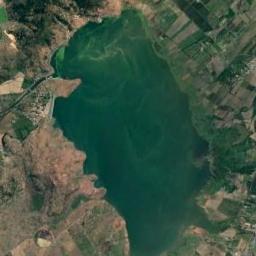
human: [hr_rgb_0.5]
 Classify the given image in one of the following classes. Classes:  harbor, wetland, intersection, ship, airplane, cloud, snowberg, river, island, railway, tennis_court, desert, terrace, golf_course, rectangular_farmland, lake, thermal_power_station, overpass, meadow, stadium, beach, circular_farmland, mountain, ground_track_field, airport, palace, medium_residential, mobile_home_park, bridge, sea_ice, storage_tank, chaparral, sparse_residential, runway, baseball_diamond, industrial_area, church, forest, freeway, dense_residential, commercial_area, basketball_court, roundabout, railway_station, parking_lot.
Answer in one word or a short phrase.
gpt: lake